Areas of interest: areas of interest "Parking Lot"
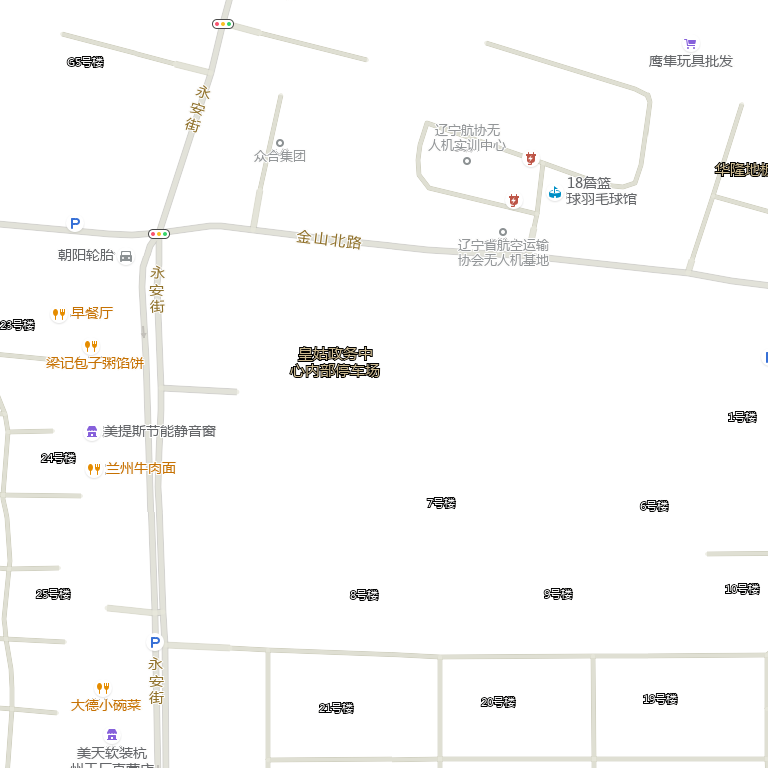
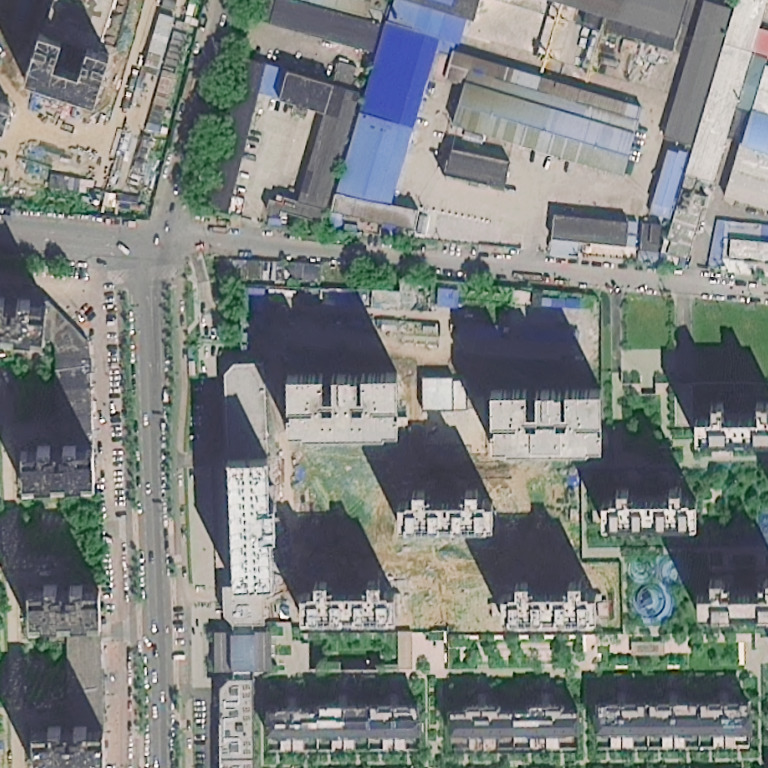